Aerial crown-view tile of a tropical tree (Barro Colorado Island, Panama), acquired 20240918:
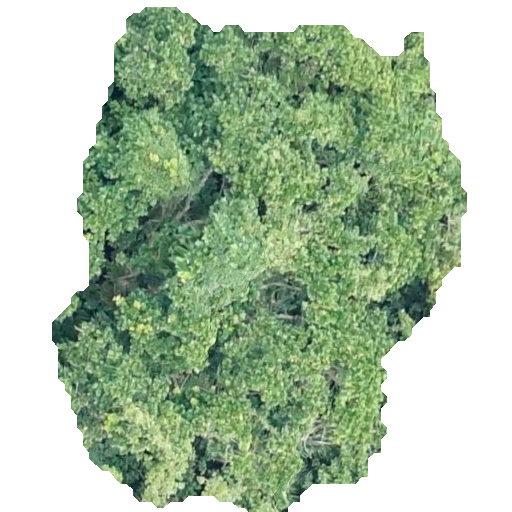
Species: Anacardium excelsum
GBIF accepted scientific name: Anacardium excelsum
Crown area: 227.067 m²